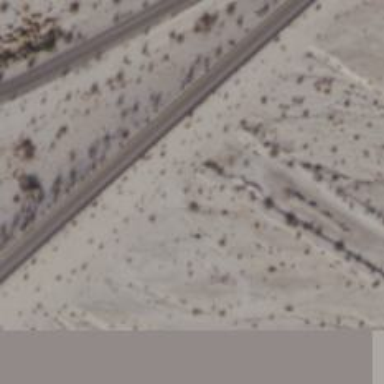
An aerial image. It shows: Abandoned road.